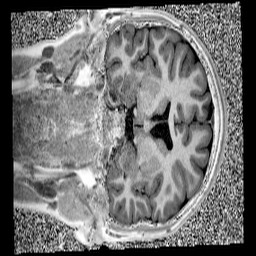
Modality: UNIT1
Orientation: coronal
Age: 13
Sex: male
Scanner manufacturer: siemens
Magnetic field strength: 3 T
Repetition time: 4 s
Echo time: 0.00299 s